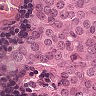
Metastatic tissue present: yes